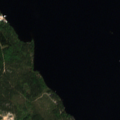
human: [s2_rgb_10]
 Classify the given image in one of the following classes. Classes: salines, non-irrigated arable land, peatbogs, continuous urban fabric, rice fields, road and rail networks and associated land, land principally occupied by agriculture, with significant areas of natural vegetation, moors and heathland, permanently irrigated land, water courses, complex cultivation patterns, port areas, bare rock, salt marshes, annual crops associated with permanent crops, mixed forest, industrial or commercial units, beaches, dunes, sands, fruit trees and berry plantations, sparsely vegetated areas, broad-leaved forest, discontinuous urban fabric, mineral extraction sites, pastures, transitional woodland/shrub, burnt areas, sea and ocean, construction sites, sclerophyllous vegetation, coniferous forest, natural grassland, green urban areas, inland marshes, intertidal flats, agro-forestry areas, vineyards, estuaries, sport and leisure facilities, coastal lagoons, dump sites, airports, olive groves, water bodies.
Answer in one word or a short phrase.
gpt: coniferous forest, mixed forest, water bodies